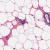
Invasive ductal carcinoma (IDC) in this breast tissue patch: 0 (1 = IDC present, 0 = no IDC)